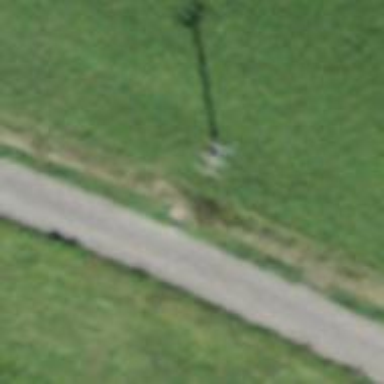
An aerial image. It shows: Power pole.